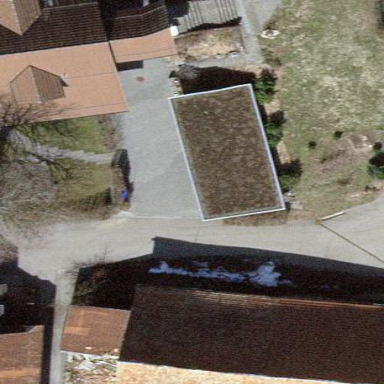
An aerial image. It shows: View of roof of building.